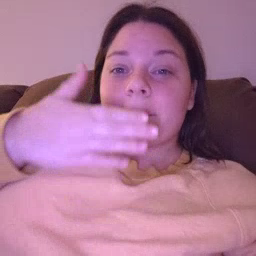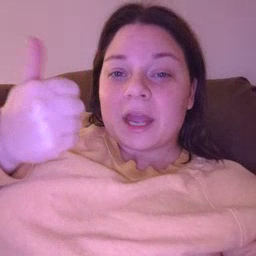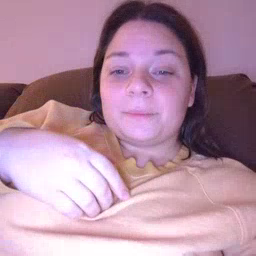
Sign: better